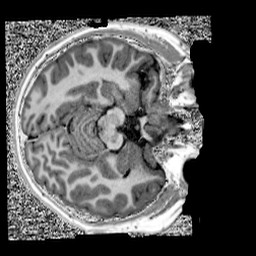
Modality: UNIT1
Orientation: axial
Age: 11
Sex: male
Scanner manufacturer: siemens
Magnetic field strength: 3 T
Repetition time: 4 s
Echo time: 0.00303 s